Question: I'm trying to make a custom alertdialog with an ImageView inside:
'''
public static void showFullSizePhoto(ImageView imageView, Context context) {
ImageView tempImageView = imageView;
AlertDialog.Builder imageDialog = new AlertDialog.Builder(context);
LayoutInflater inflater = (LayoutInflater) context.getSystemService(LAYOUT_INFLATER_SERVICE);
View layout = inflater.inflate(R.layout.image_dialog,
(ViewGroup) ((Activity) context).findViewById(R.id.layout_root));
ImageView image = (ImageView) layout.findViewById(R.id.user_fullimage);
image.setImageDrawable(tempImageView.getDrawable());
imageDialog.setView(layout);
AlertDialog dialog = imageDialog.create();
dialog.show();
}
'''
image_dialog.xml:
'''
<?xml version="1.0" encoding="utf-8"?>
<LinearLayout xmlns:android="http://schemas.android.com/apk/res/android"
android:id="@+id/layout_root"
android:orientation="horizontal"
android:layout_width="wrap_content"
android:layout_height="match_parent">
<ImageView
android:id="@+id/user_fullimage"
android:layout_width="wrap_content"
android:layout_height="match_parent">
</ImageView>
</LinearLayout>
'''
However it's not displaying my image correctly(see attached picture). How do I get rid of this white stripe, so the dialog window wraps the image?

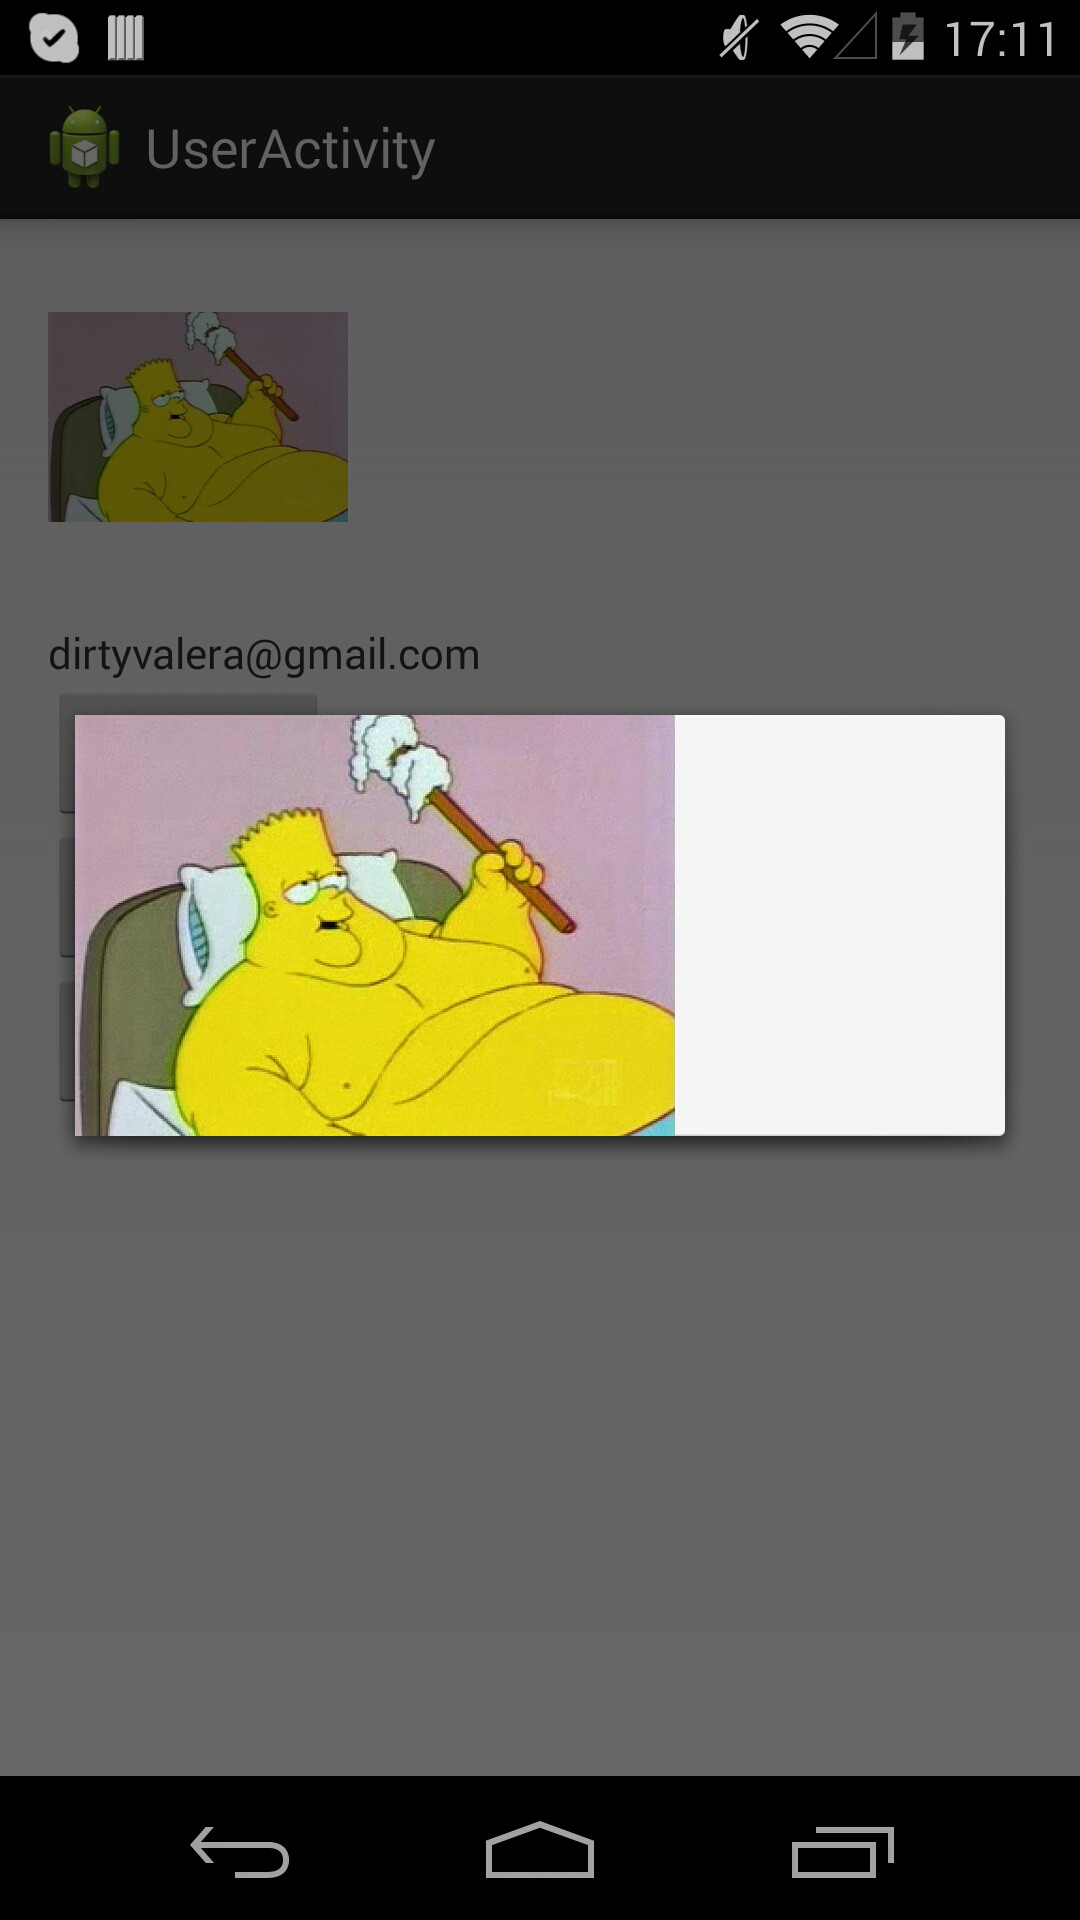
Answer: Apparently, you can't change the size of AlertDialog, however you can try using Dialog instead.
Here is the solution :
<URL>